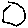
Label: hexagon